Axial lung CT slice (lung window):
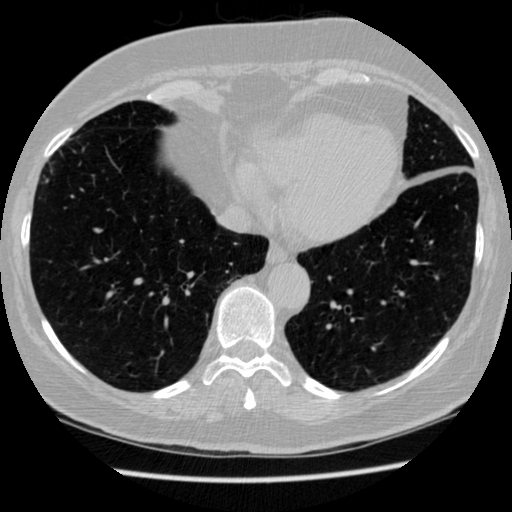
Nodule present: no